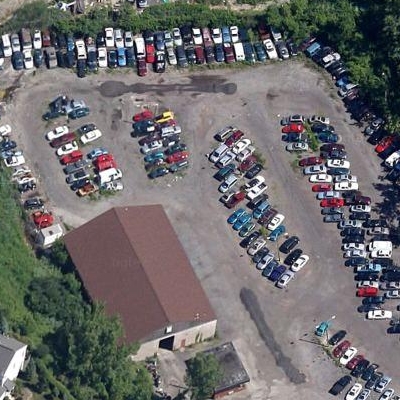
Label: Parking